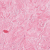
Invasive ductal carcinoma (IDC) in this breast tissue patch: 0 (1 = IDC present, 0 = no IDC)